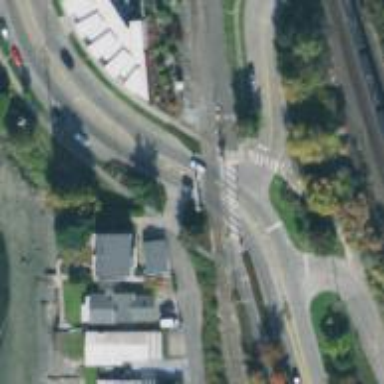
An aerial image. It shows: Railway crossing with lights and diagonal stripes.